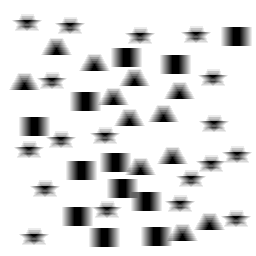
Squares: 12
Triangles: 12
Stars: 18
Total shapes: 42